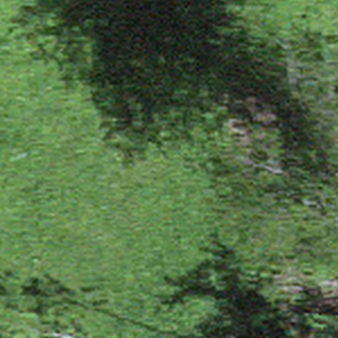
Label: other